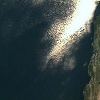
Label: water